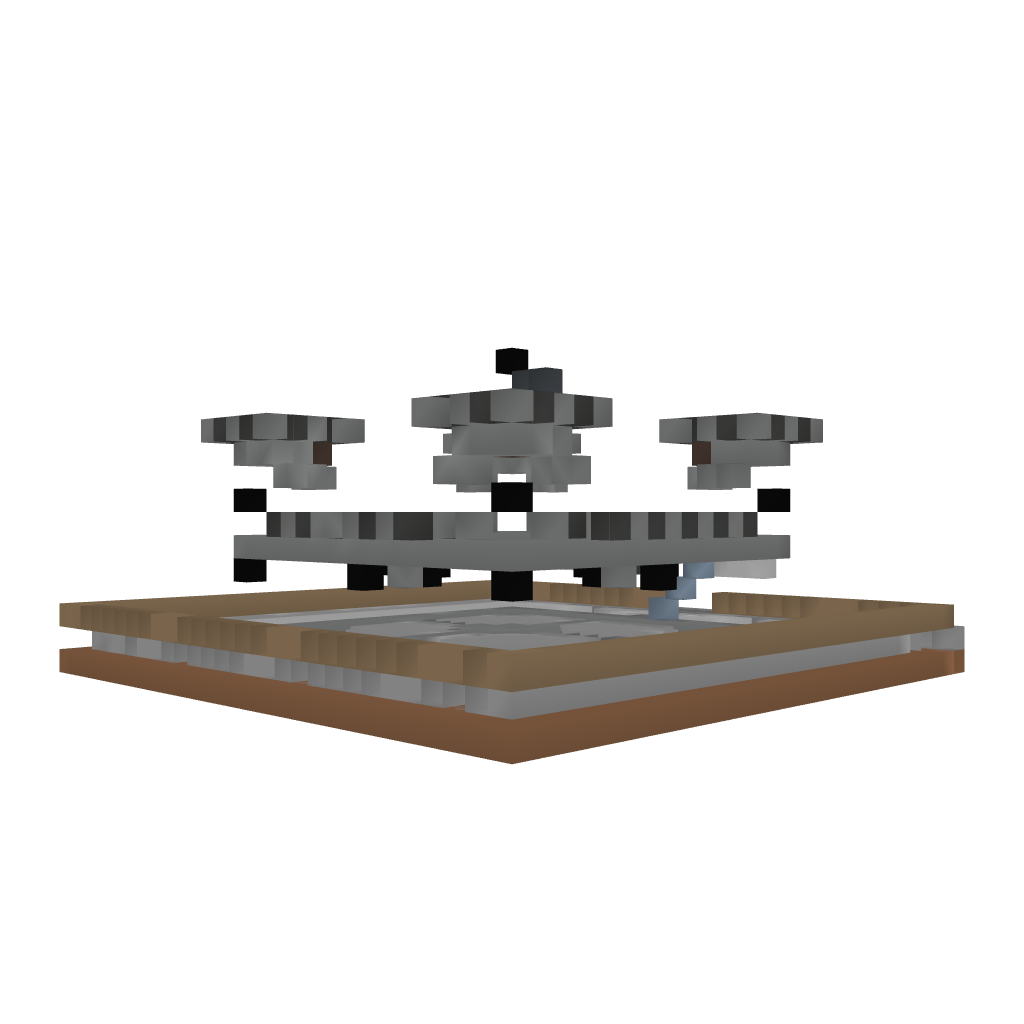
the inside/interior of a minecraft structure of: Small Medieval Castle